Question: I have problem with draw two polygons.
I want to fill two triangles, but one is greater than the second.
I am using UserControl in winforms.
Code:
'''
Point[] DOWN = new Point[] {new Point(0, 0), new Point(10, 0), new Point(5, 5)};
Point[] UP = new Point[] { new Point(0, 15), new Point(10, 15), new Point(5, 10) };
protected override void OnPaint(PaintEventArgs e)
{
base.OnPaint(e);
SolidBrush brush = new SolidBrush(Color.FromArgb(253, 198, 19));
e.Graphics.FillPolygon(brush, DOWN);
e.Graphics.FillPolygon(brush, UP);
brush.Dispose();
}
'''

Where is problem?
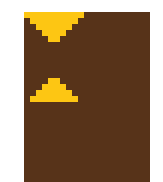
Answer: Try setting the PixelOffsetMode property:
'''
e.Graphics.PixelOffsetMode = PixelOffsetMode.Half;
using (SolidBrush brush = new SolidBrush(Color.FromArgb(253, 198, 19))) {
e.Graphics.FillPolygon(brush, DOWN);
e.Graphics.FillPolygon(brush, UP);
}
'''
Result: